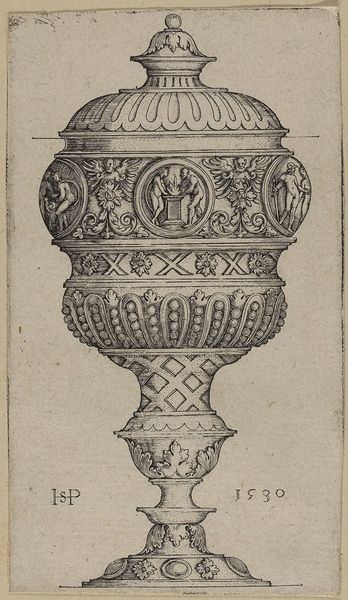
Titel: Deckelpokal mit runden Medaillons
Künstler: Hans Sebald Beham
Standort: Hamburg
Institution: Museum für Kunst und Gewerbe Hamburg
Schlagwörter: blätter, zeichnung, blatt, renaissance, krug, papier, grafik, graphik, ornamente, fotografie, photographie, becher, gefäß, medaillon, druck, druckgraphik, druckgrafik, radierung, kunstgewerbe, konkav, pokal, kunsthandwerk, groteske, akanthus, astragal, perlstab, gerippt, reproduktionen, acanthus, 1530, industriedesign, druckerzeugnisse, behälter, ornamentstich, vorlageblätter, doppelpokal, akanthusornament